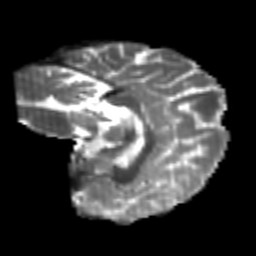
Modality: T2w
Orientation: sagittal
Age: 24
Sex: female
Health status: healthy
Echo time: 0.074 s